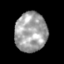
Tissue: skin
Cell type: Epithelial cells
Senescence score: 0.1577
Nuclear area (px): 1232
Mean DAPI intensity: 161.202